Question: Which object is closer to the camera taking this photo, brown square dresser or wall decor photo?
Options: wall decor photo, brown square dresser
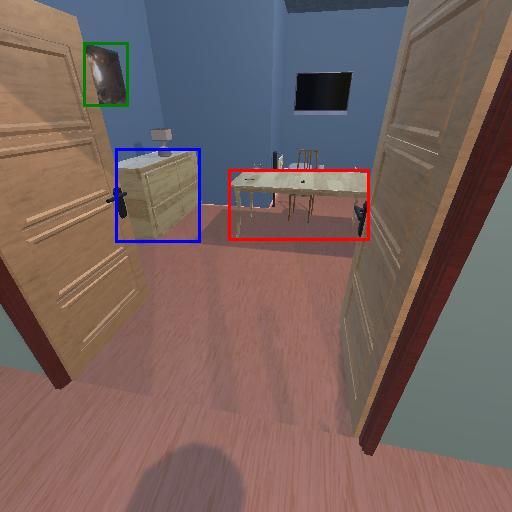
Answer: wall decor photo